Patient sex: M
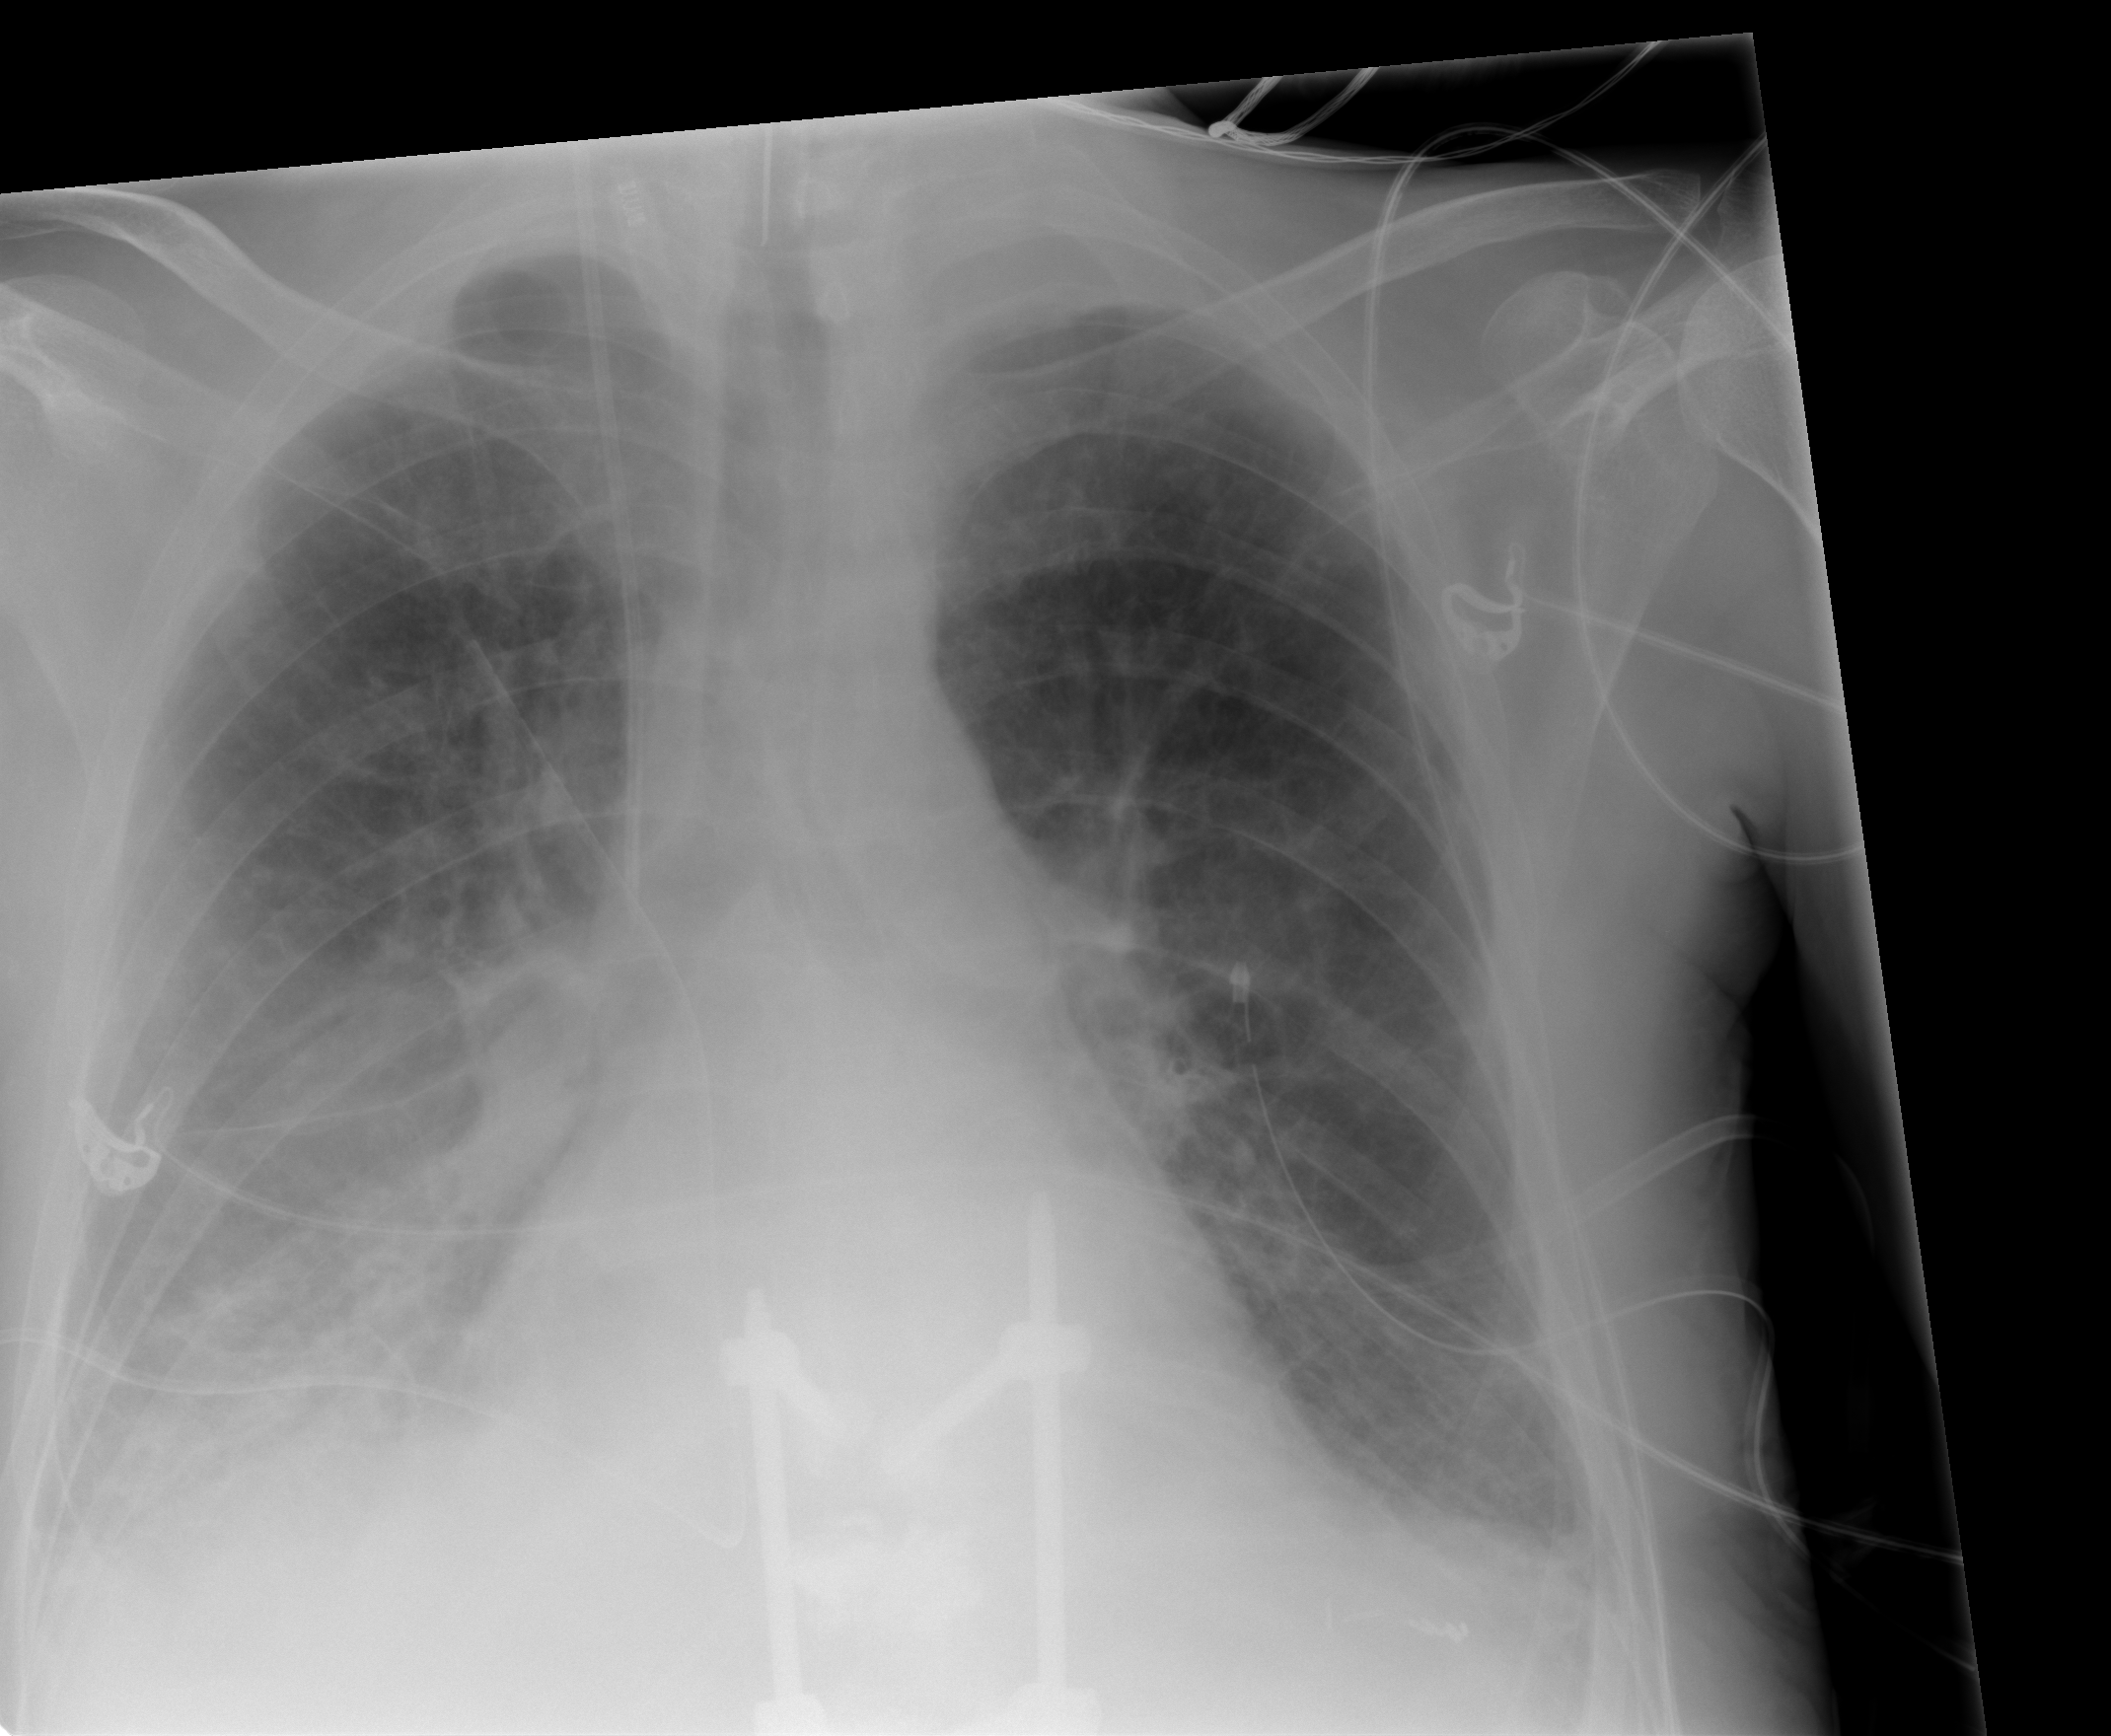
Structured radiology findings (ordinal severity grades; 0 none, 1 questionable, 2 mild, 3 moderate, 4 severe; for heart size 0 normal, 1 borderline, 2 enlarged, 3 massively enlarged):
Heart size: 0
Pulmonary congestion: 0
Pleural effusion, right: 2
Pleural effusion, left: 2
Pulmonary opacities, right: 3
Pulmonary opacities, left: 0
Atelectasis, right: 2
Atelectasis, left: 2